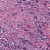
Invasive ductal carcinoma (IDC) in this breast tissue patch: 1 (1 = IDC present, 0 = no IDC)